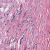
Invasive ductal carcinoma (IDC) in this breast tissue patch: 1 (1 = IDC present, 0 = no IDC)